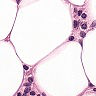
Metastatic tissue present: no